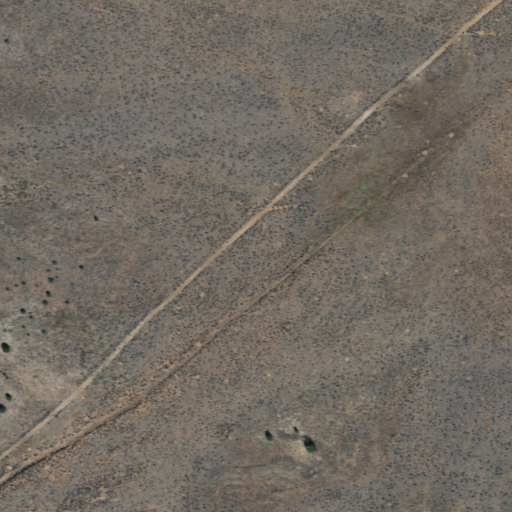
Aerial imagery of plain(s) in Arizona named Kanab Plateau containing shrub and grassland